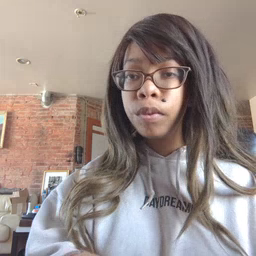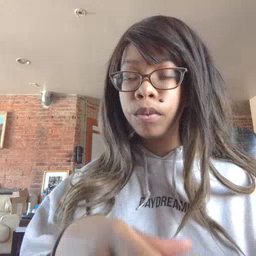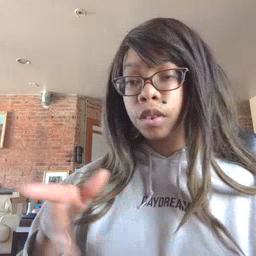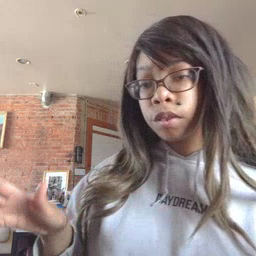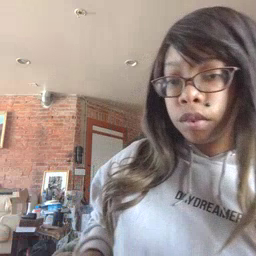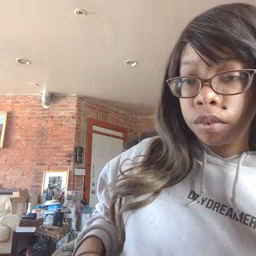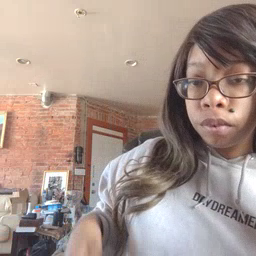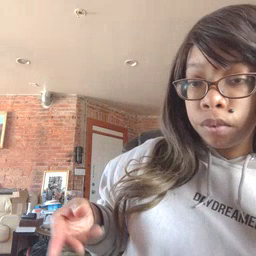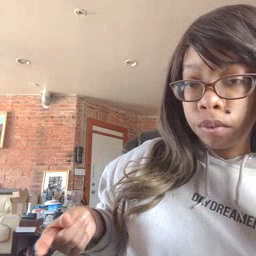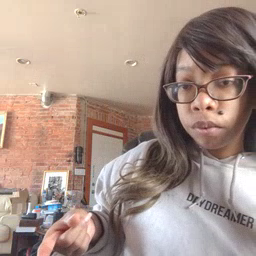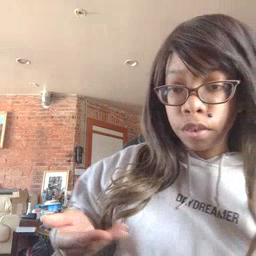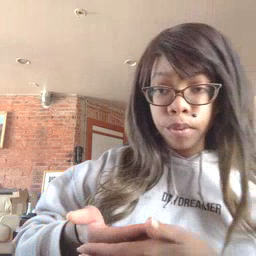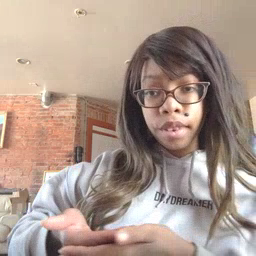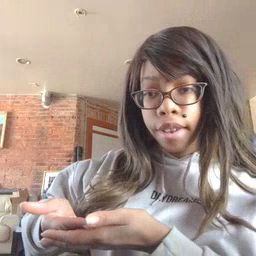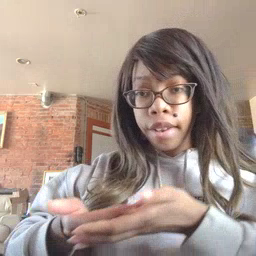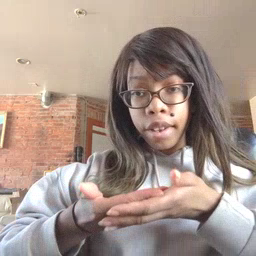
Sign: puppy